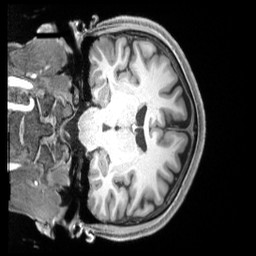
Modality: T1w
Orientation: coronal
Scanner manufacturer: siemens
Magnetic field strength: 3 T
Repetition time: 2.5 s
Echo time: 0.00218 s